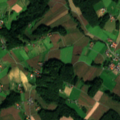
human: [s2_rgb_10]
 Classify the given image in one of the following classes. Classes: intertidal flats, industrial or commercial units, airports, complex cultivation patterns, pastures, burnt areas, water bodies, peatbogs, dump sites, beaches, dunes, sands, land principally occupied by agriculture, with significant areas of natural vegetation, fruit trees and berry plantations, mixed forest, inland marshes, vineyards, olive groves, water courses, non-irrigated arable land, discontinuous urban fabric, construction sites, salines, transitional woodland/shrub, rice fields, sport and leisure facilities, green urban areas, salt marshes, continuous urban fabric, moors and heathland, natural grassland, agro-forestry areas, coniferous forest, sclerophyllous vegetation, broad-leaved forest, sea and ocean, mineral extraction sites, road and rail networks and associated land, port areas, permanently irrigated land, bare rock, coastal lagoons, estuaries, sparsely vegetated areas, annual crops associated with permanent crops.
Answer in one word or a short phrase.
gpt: non-irrigated arable land, complex cultivation patterns, broad-leaved forest